Question: How would I darken (add a semi-transparent overlay) and add text to this image (but centred horizontally and vertically) as below:

'''
<img src="http://luxurylaunches.com/wp-content/uploads/2014/05/uber-london.jpg" id="top" data-appear-animation="fadeIn">
'''
'''
#top {
width: 100%;
height: auto;
}
body {
margin: 0px;
}
'''
Fiddle here: <URL>
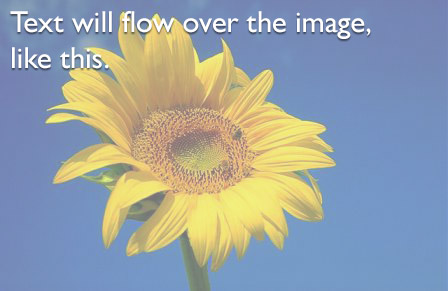
Answer: To center the text horizontaly and verticaly, you will need to wrap it in a container with 'text-align:center;'. Then you can use a pseudo element to center it verticaly. For the overlay, you can give the text container a 'rgba()' background color that can have transparency :
<URL>
'''
body {
margin: 0px;
}
.wrap{
position:relative;
}
.wrap img{
width:100%;
height:auto;
display:block;
}
.text{
position:absolute;
top:0; left:0;
width:100%; height:100%;
background:rgba(255,255,255,.5);
text-align:center;
}
.text:after{
content:'';
width:1px; height:100%;
vertical-align:middle;
display:inline-block;
}
.text span{
display:inline-block;
vertical-align:middle;
}
'''
'''
<div class="wrap">
<img src="http://luxurylaunches.com/wp-content/uploads/2014/05/uber-london.jpg" id="top" data-appear-animation="fadeIn" />
<div class="text"><span>Text over the image
<br/>Second line</span></div>
</div>
'''